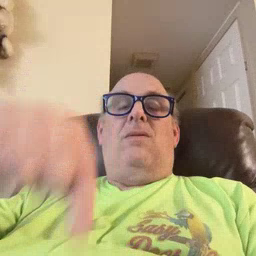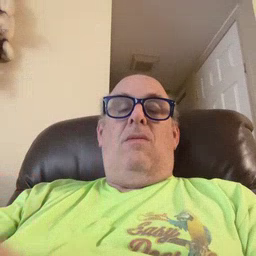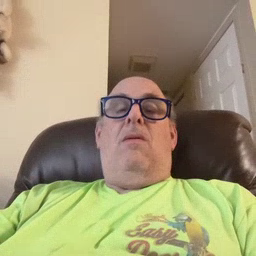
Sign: down